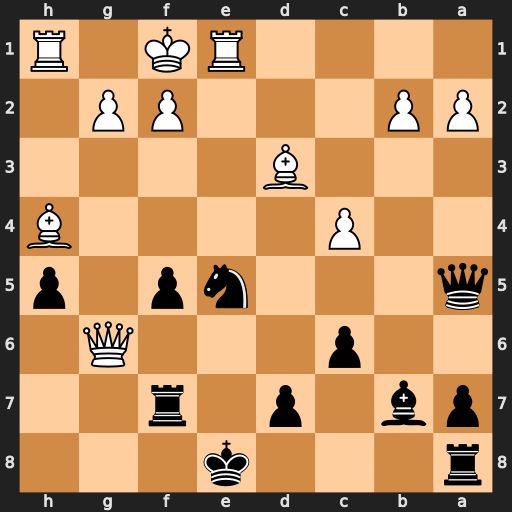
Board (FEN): r3k3/pb1p1r2/2p3Q1/q3np1p/2P4B/3B4/PP3PP1/4RK1R
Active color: b
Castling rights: q
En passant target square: -
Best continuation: Qxe1+ Kxe1 Nxg6